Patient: sex M, age 57
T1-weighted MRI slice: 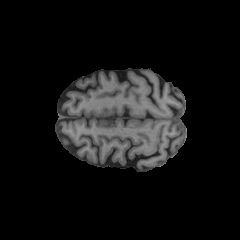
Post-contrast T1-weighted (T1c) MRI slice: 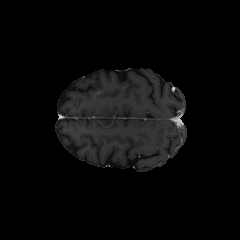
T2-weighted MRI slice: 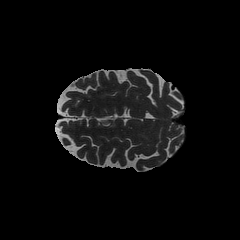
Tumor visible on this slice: no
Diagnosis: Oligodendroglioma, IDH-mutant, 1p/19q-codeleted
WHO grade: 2